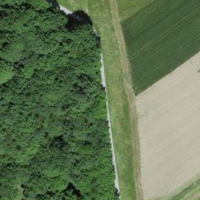
EUNIS habitat code: 52
Species observed at this site:
Cornus sanguinea
Veronica montana